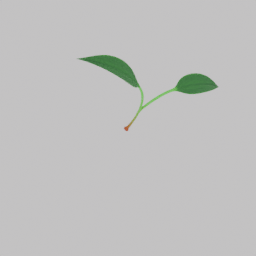
Label: nature